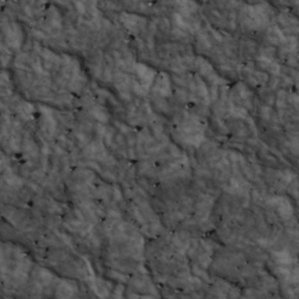
Label: non_frost